【题型】填空题　【知识点】向量　【难度】easy
如图，已知 \( \overrightarrow{AB} = \vec{a} \)，\( \overrightarrow{AC} = \vec{b} \)，\( AD \) 是中线，\( G \) 为重心，则 \( \overrightarrow{AD} = \underline{\quad\quad\quad} \)；\( \overrightarrow{AG} = \underline{\quad\quad\quad} \).（用向量 \( \vec{a} \)、\( \vec{b} \) 表示）

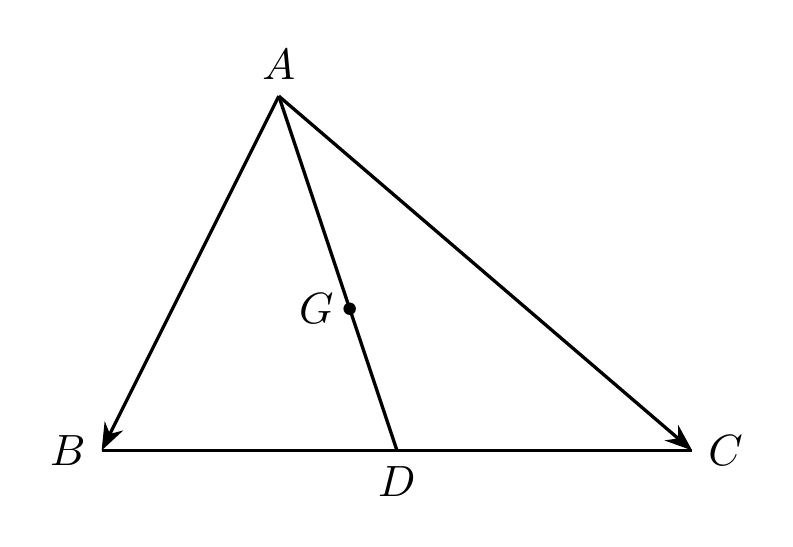
【解答】
【答案】\( \frac{1}{2}(\vec{a} + \vec{b}) \)；\( \frac{1}{3}(\vec{a} + \vec{b}) \)

【解析】因为 \( AD \) 是中线，所以 \( D \) 为 \( BC \) 的中点，所以 \( \overrightarrow{BD} = \frac{1}{2}\overrightarrow{BC} \)，

所以 \( \overrightarrow{AD} = \overrightarrow{AB} + \overrightarrow{BD} = \overrightarrow{AB} + \frac{1}{2}\overrightarrow{BC} = \overrightarrow{AB} + \frac{1}{2}(\overrightarrow{AC} - \overrightarrow{AB}) = \frac{1}{2}\overrightarrow{AB} + \frac{1}{2}\overrightarrow{AC} = \frac{1}{2}(\vec{a} + \vec{b}) \)，

又 \( G \) 为 \( \triangle ABC \) 的重心，所以 \( \overrightarrow{AG} = \frac{2}{3}\overrightarrow{AD} = \frac{2}{3} \times \frac{1}{2}(\vec{a} + \vec{b}) = \frac{1}{3}(\vec{a} + \vec{b}) \).